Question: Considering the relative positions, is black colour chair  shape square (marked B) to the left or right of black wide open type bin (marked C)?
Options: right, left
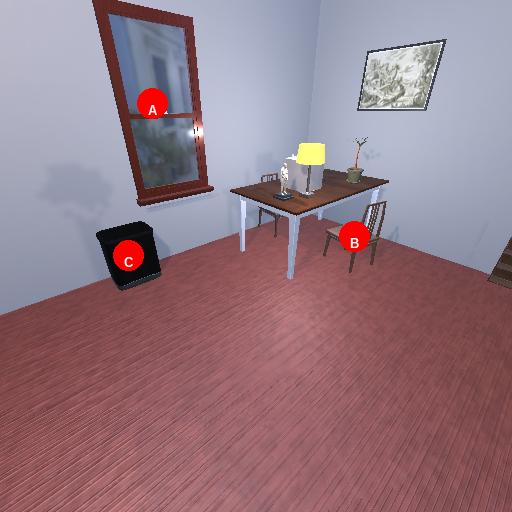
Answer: right